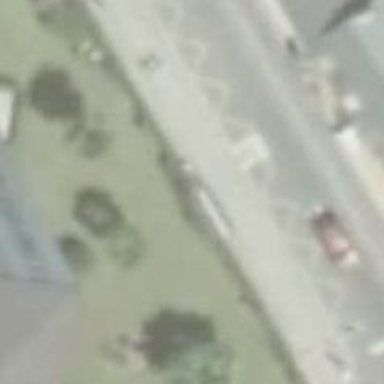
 serving as platform for public transportation."